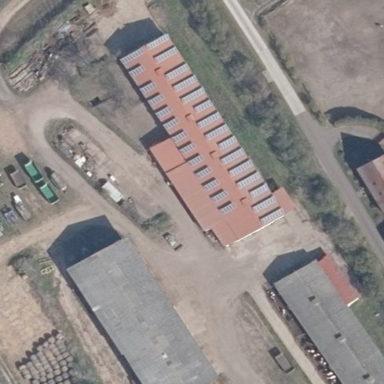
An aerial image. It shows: Farmyard area.